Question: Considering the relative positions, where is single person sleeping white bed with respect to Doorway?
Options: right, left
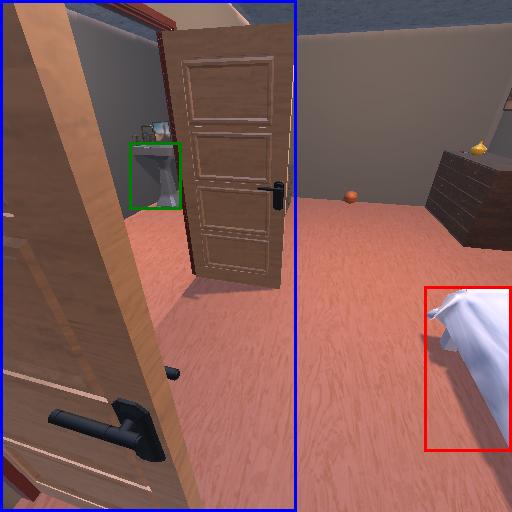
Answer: right